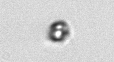
Label: nanoplankton_mix